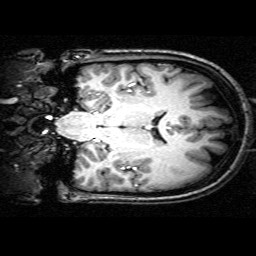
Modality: T1w
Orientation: coronal